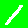
Digit: 1